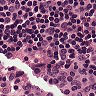
Metastatic tissue present: no